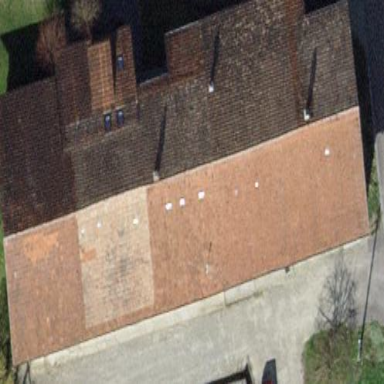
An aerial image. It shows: Farm building with gabled roof.